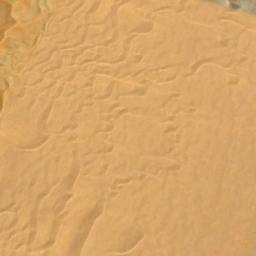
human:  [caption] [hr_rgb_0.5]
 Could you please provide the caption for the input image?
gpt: The desert is full of yellow sand .

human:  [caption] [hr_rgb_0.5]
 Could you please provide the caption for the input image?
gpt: There is a little grain in this desert .

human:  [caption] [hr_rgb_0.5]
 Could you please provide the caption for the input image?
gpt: This is a yellow desert with wavy stripes .

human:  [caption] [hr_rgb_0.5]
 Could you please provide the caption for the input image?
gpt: The desert has yellow sand, Some barchan dunes and other dunes .

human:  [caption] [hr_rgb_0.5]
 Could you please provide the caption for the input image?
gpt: A yellow sandy desert with some dunes .